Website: walmart
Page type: billing-address
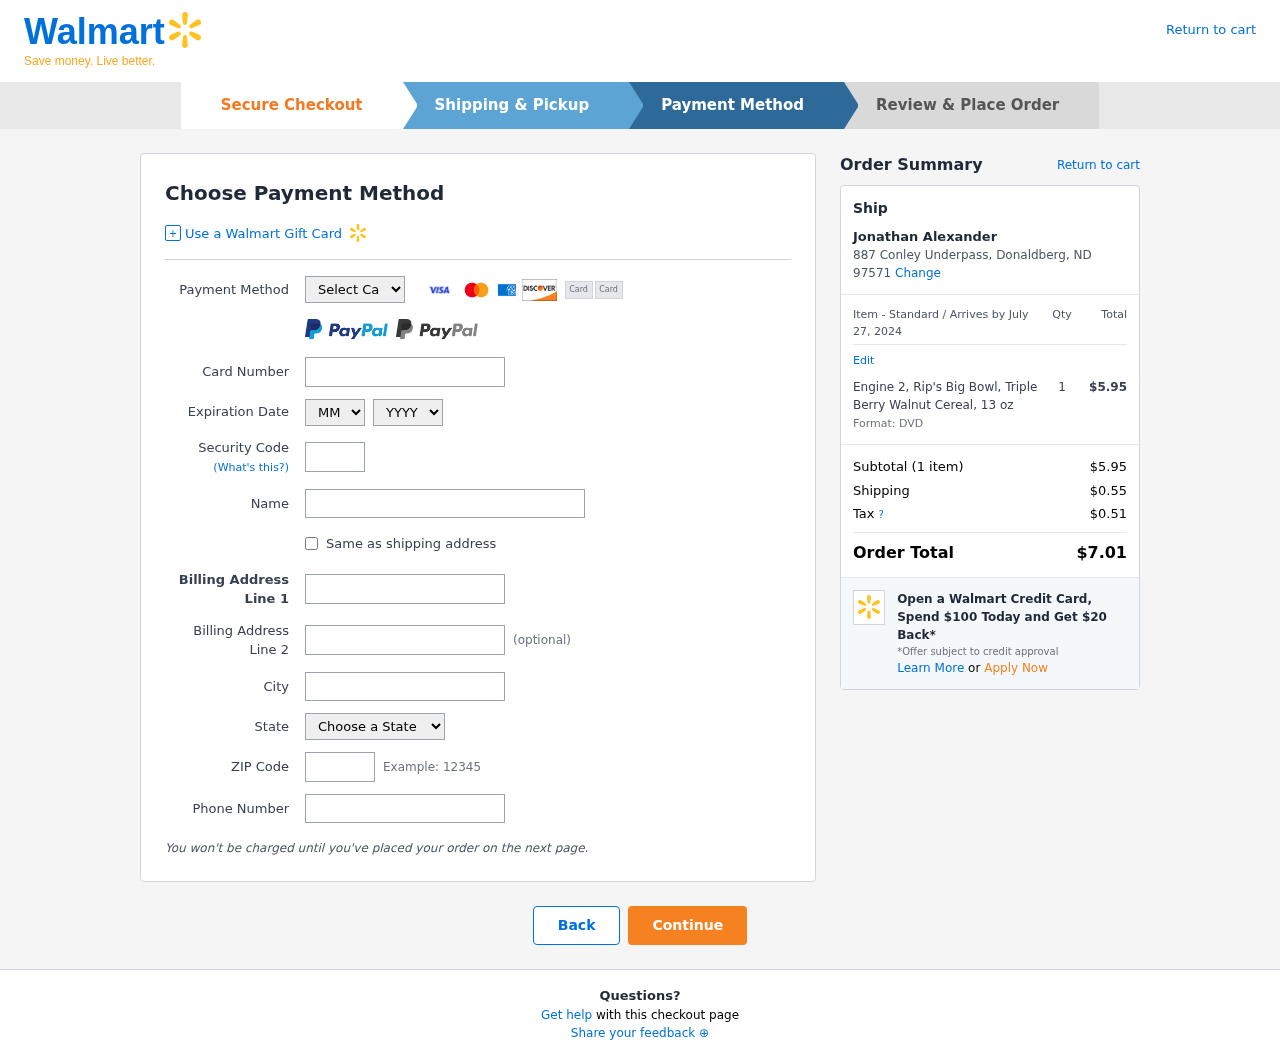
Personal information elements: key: PII_CARD_CVV
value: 232
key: PII_CARD_EXPIRY_MONTH
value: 08
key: PII_CARD_EXPIRY_YEAR
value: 27
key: PII_CARD_NUMBER
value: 4419 2822 9190 0992
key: PII_CARD_TYPE
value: Visa
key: PII_CITY
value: Donaldberg
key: PII_CITY_STATE_ZIP
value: Donaldberg, ND 97571
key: PII_FULLNAME
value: Jonathan Alexander
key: PII_PHONE
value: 4207216762
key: PII_POSTCODE
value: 97571
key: PII_STATE
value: North Dakota
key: PII_STREET
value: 887 Conley Underpass
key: PII_FULLNAME2
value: Jonathan Alexander
Product elements: key: PRODUCT1_NAME
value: Engine 2, Rip's Big Bowl, Triple Berry Walnut Cereal, 13 oz
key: PRODUCT1_PRICE
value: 5.95
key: PRODUCT1_QUANTITY
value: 1
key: PRODUCT1_DESC
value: Format: DVD
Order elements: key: ORDER_DELIVERY_DATE
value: July 27, 2024
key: ORDER_NUM_ITEMS
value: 1
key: ORDER_SUBTOTAL
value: $5.95
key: ORDER_SHIPPING_COST
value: $0.55
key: ORDER_TAX
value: $0.51
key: ORDER_TOTAL
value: $7.01